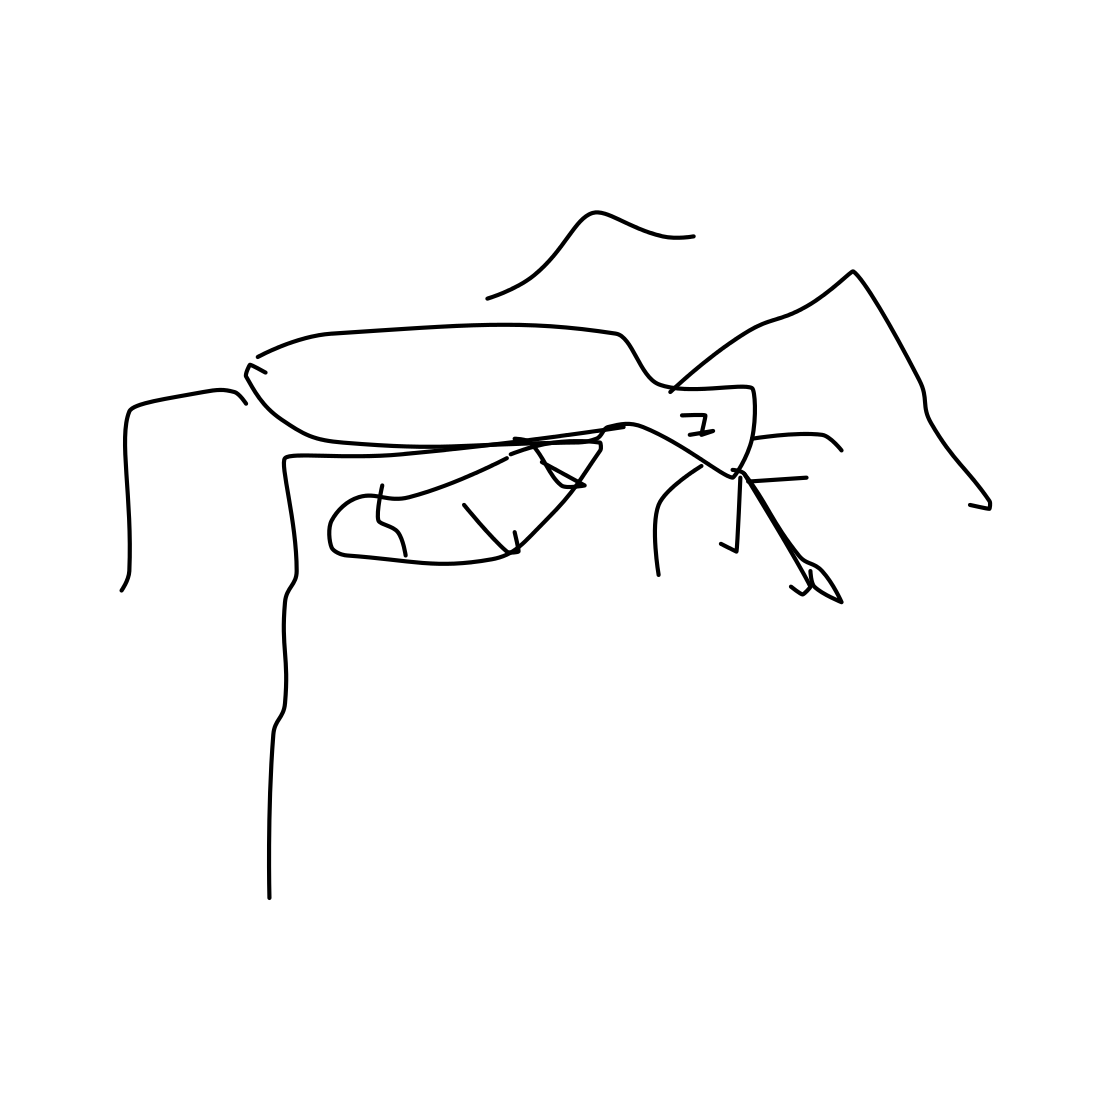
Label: mosquito